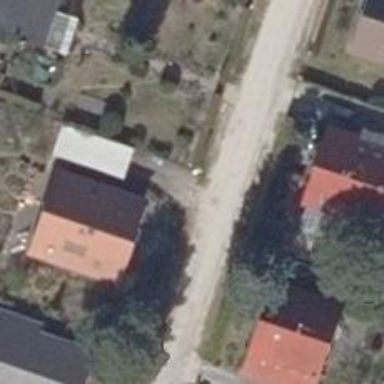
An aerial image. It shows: Driveway.